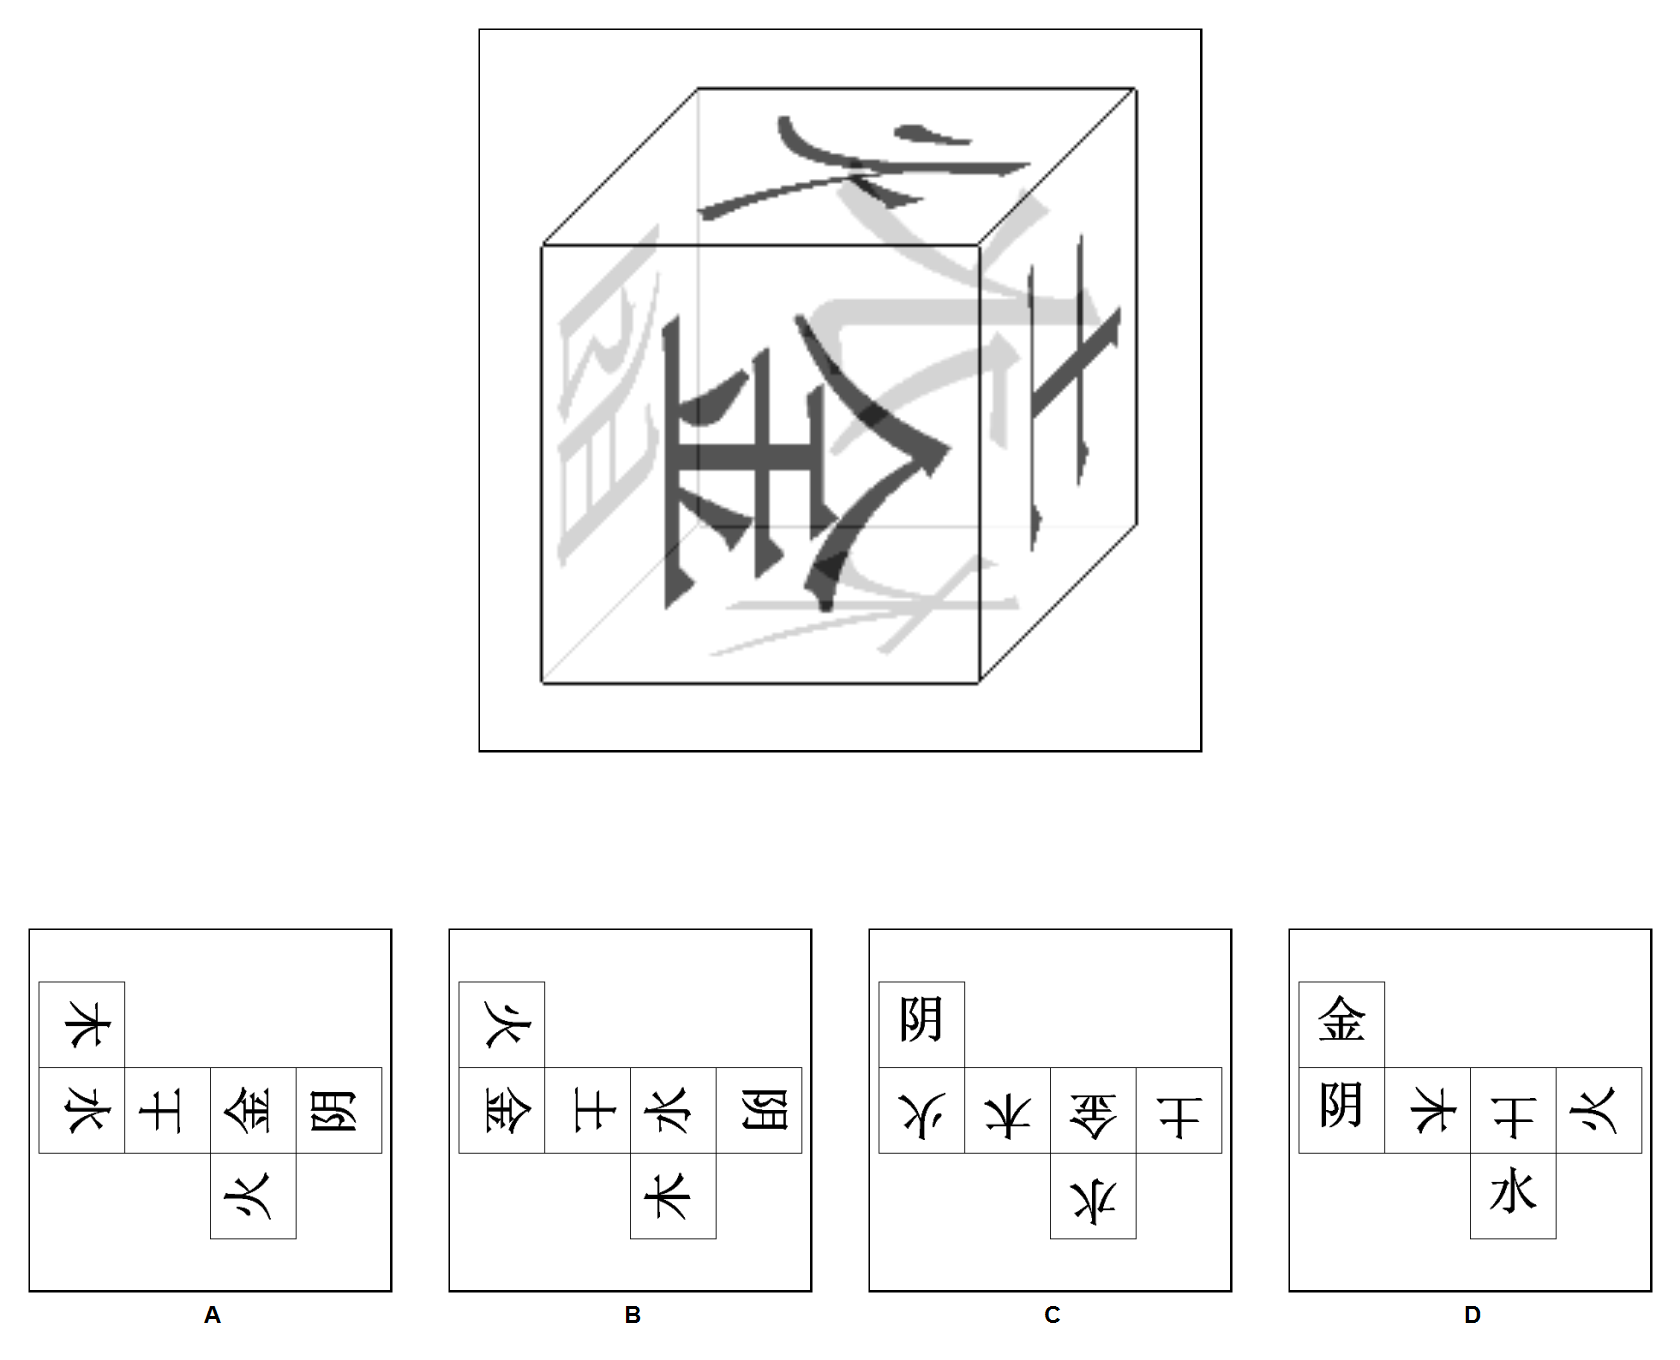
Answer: C